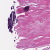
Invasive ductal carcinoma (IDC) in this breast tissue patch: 0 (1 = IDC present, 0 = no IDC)